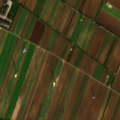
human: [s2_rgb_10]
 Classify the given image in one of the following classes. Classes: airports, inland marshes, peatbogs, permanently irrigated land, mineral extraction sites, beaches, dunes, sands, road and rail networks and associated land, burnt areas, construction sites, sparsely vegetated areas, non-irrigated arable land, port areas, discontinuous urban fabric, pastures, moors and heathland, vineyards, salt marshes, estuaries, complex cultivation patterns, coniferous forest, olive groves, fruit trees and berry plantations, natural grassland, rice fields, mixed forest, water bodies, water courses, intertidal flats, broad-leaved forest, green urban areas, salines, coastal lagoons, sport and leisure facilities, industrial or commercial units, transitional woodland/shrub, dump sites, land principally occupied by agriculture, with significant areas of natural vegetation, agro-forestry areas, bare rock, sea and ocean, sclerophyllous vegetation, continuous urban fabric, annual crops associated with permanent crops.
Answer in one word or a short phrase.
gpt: non-irrigated arable land, land principally occupied by agriculture, with significant areas of natural vegetation